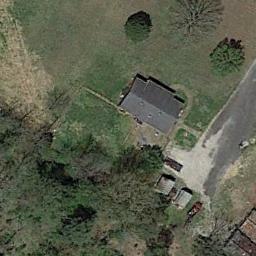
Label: sparse_residential